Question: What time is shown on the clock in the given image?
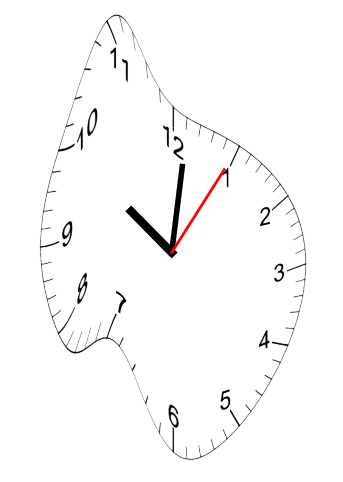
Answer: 10:01:05